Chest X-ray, AP view. Patient: 15 years old, sex M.
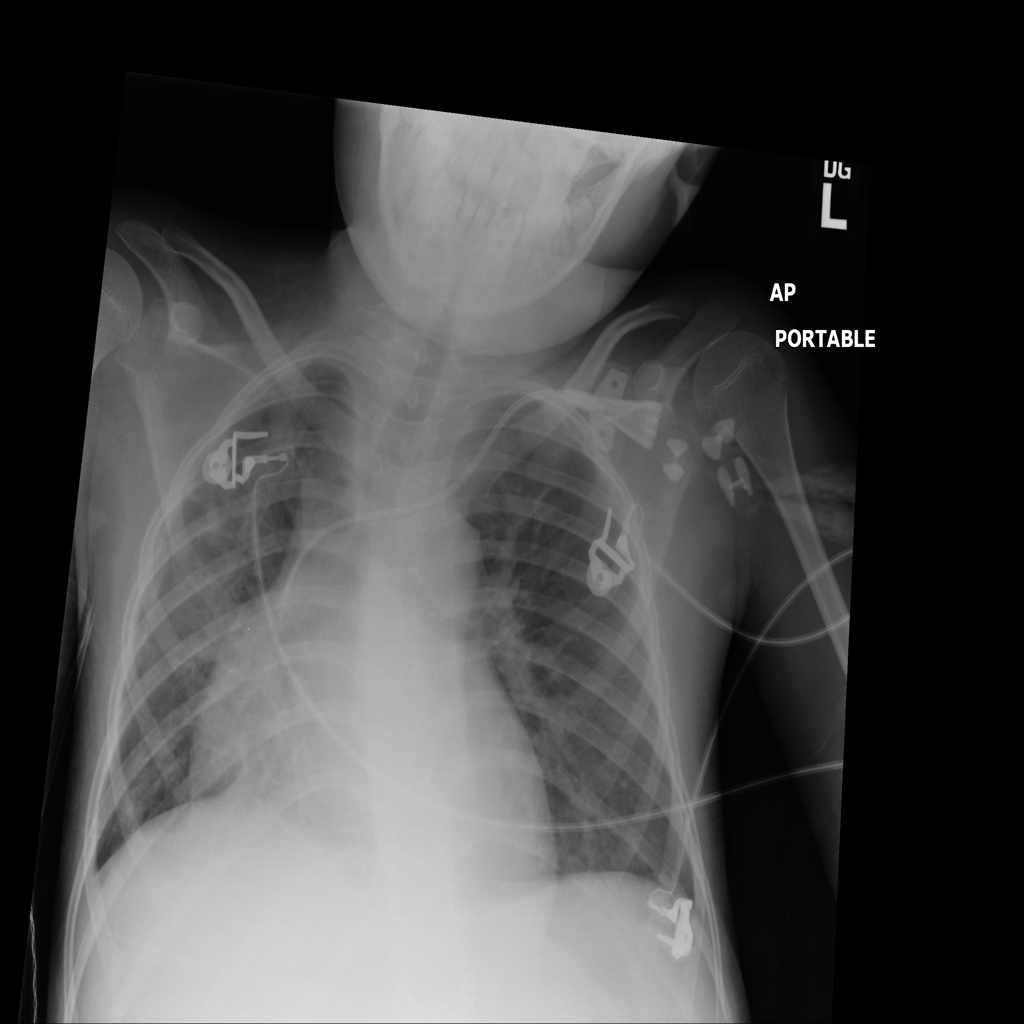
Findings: Cardiomegaly